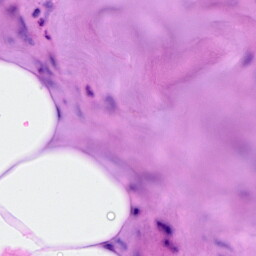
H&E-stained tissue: Breast